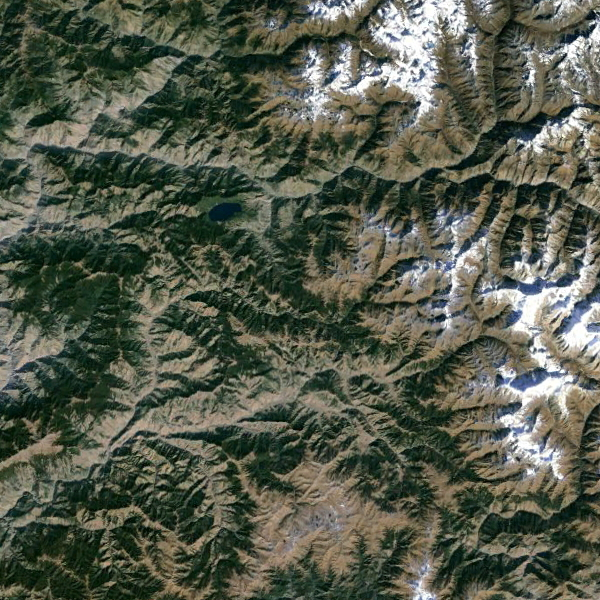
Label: Mountain